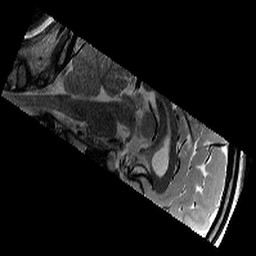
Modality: T2w
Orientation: sagittal
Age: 13
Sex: female
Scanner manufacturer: siemens
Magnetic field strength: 3 T
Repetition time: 9.23 s
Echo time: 0.067 s